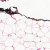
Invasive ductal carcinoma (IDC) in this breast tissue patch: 0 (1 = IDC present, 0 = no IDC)